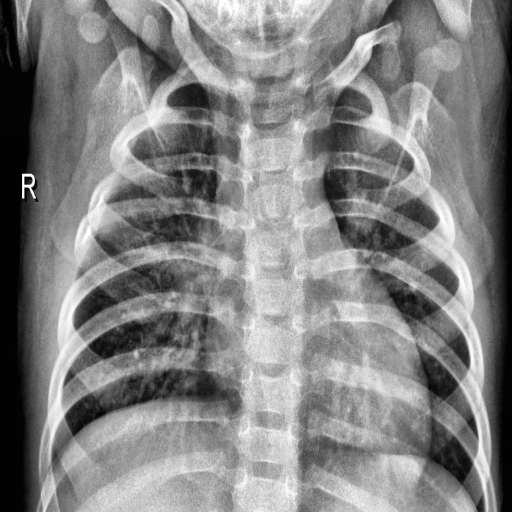
Finding: PNEUMONIA